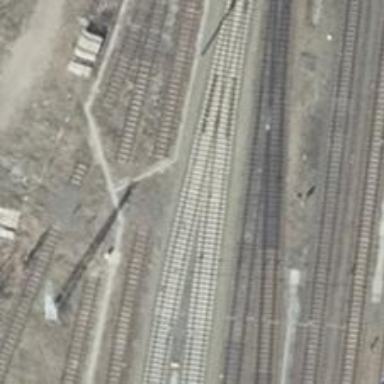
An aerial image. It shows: Abandoned railway yard.